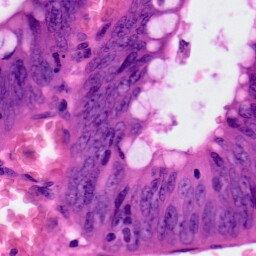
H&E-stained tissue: Colon